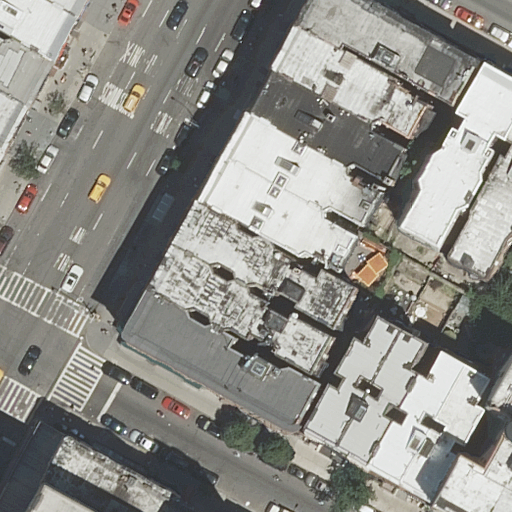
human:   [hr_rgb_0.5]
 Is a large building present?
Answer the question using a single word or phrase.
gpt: no

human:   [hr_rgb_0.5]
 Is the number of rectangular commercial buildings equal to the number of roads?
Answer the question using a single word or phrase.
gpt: no

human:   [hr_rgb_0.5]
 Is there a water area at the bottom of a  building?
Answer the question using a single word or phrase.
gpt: no

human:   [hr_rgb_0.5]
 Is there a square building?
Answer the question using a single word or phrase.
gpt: no

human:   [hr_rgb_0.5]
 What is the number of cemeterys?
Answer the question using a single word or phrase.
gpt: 0

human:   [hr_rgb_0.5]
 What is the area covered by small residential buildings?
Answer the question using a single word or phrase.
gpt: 137m2

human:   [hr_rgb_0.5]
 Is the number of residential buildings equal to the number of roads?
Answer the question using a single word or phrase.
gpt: no

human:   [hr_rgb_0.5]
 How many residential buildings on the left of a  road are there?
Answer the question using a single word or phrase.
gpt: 19

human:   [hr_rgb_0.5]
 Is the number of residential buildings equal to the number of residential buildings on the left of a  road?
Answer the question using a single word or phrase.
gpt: no

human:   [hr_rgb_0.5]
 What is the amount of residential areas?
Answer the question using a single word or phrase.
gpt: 0

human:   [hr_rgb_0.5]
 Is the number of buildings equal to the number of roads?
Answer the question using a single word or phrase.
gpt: no

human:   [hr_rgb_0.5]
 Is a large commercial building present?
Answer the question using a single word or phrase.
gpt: no

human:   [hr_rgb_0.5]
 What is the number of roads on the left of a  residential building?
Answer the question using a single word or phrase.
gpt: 4

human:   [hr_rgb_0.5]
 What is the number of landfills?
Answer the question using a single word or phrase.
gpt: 0

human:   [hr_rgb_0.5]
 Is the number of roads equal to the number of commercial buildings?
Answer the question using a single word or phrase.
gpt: no

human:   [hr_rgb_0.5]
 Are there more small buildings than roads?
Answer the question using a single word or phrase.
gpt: yes

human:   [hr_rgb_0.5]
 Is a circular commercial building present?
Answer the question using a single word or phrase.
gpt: no

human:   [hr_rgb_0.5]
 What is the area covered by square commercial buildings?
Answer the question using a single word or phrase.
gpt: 0m2

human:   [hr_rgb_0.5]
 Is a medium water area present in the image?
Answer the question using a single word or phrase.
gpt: no

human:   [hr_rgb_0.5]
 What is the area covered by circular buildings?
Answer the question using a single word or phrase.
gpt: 0m2

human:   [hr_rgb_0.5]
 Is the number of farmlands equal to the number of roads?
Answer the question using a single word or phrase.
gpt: no

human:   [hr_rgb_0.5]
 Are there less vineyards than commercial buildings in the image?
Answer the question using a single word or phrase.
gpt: no

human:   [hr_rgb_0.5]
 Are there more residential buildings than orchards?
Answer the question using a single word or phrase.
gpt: yes

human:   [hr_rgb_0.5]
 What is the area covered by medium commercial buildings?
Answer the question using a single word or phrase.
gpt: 0m2

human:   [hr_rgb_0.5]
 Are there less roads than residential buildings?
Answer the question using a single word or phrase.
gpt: yes

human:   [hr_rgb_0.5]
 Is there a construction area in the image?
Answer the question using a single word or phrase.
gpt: no

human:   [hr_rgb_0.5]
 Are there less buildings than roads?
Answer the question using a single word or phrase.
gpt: no

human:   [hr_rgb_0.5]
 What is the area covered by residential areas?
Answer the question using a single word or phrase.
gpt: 0m2

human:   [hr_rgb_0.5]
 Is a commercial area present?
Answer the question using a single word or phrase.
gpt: no

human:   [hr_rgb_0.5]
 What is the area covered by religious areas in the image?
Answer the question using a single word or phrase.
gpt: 0m2

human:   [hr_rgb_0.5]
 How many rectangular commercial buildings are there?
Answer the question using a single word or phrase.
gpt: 0

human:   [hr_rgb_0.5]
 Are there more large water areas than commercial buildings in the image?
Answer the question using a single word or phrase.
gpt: no

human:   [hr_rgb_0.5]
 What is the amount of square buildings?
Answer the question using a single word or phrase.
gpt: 0

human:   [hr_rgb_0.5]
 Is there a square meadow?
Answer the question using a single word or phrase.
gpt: no

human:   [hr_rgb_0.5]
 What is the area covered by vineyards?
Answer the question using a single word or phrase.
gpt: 0m2

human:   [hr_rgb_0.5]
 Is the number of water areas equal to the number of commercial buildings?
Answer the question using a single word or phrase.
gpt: yes